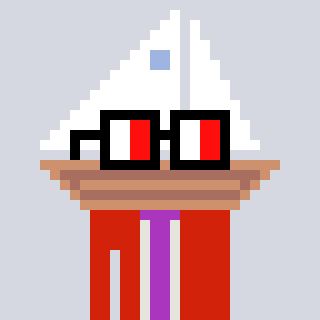
a pixel art character with square glasses with black frames and red eyes, a sailboat-shaped head and a red-colored body on a cool background